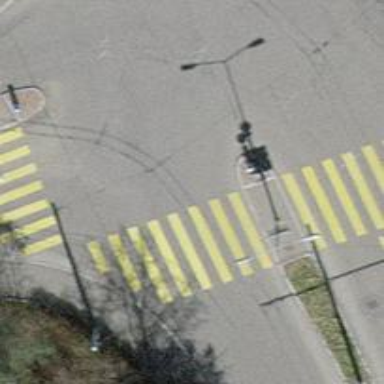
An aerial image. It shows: Residential road with asphalt surface and trolley wires.